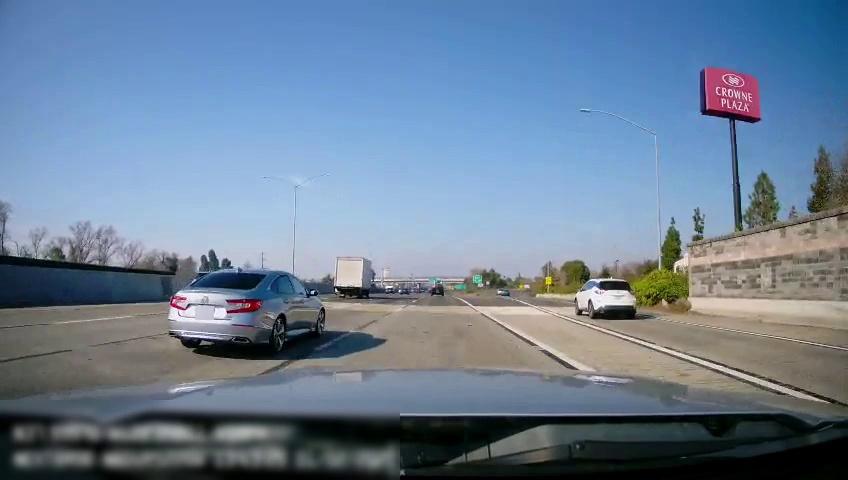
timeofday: Day
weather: Sunny
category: Drivable Space
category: Drivable Space
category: Vehicles | SUV
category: Vehicles | Car
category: Vehicles | Truck
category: Vehicles | Truck
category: Lanes | Current Lane
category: Lanes | Current Lane
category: Lanes | Alternate Lane
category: Lanes | Alternate Lane
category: Lanes | Alternate Lane
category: Traffic | Signs